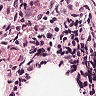
Metastatic tissue present: no